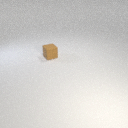
small brown rubber cube